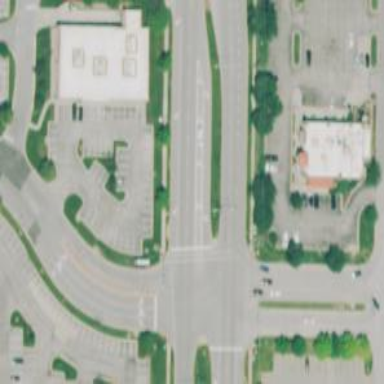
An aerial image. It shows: Solid stop line on the road.